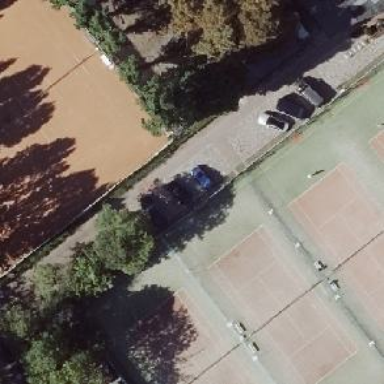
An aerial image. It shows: Tennis court on pitch.